Field crop: tomato
Growth stage: 2
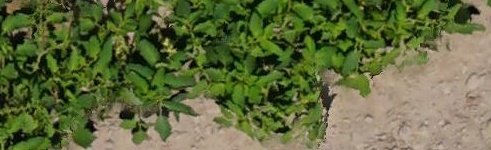
Species: tomato